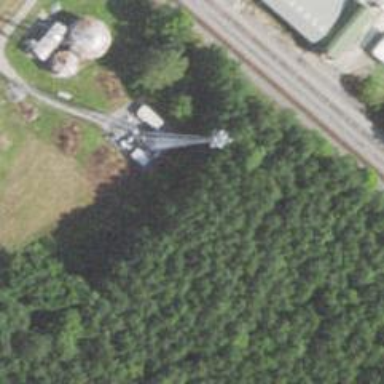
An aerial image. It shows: Communication mast tower.